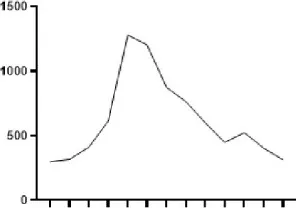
Cardiac enzyme profile examination results. LDH results.
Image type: pathology (immunostaining)